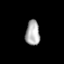
Tissue: prostate
Cell type: T cells
Senescence score: 0.853
Nuclear area (px): 347
Mean DAPI intensity: 173.545